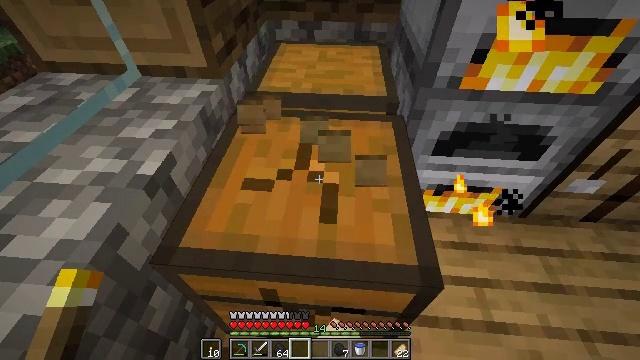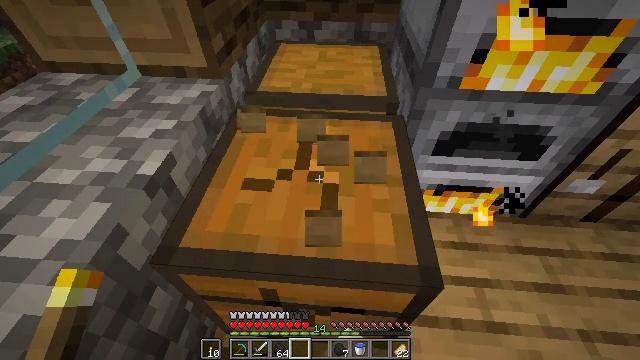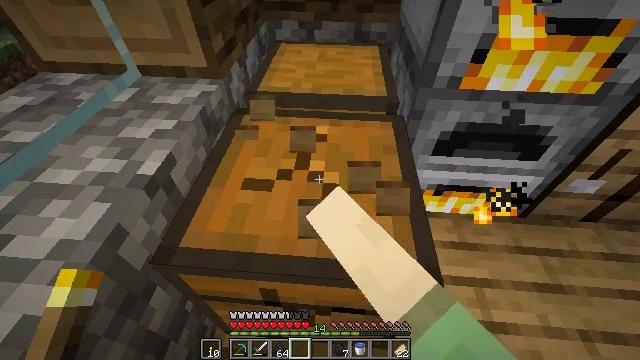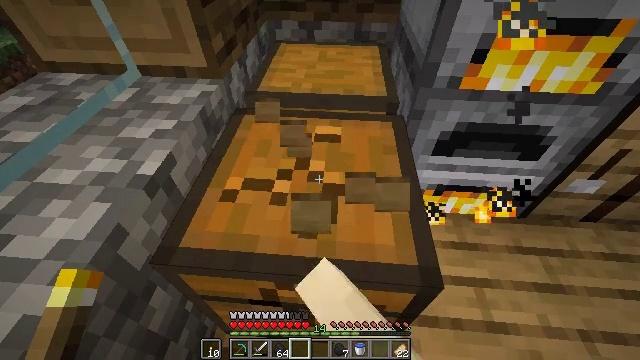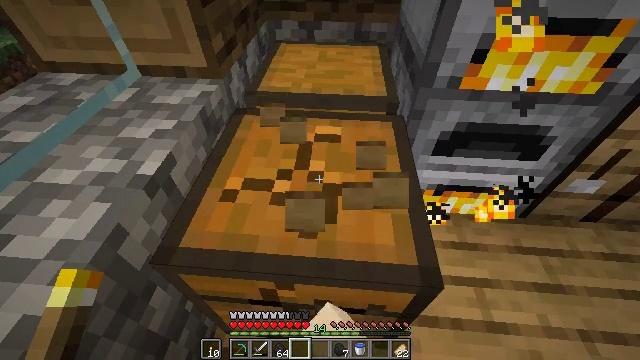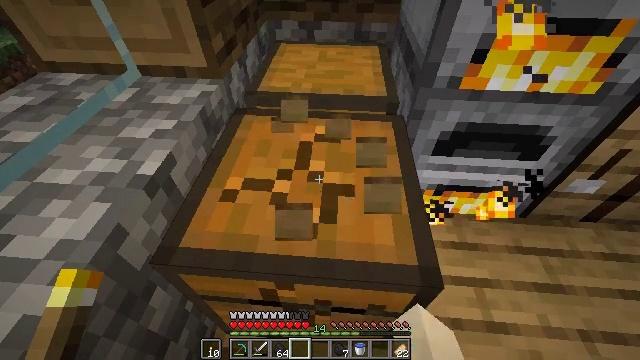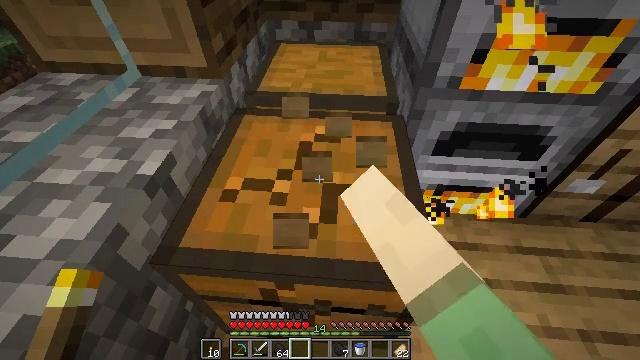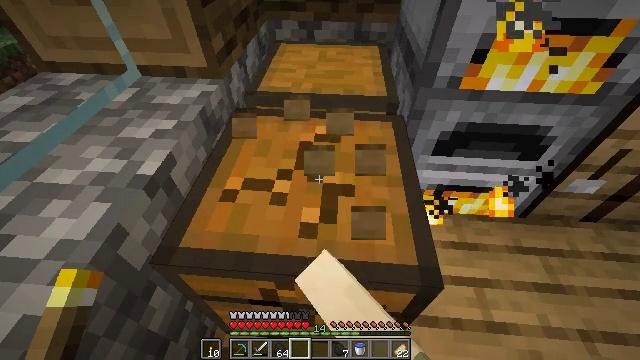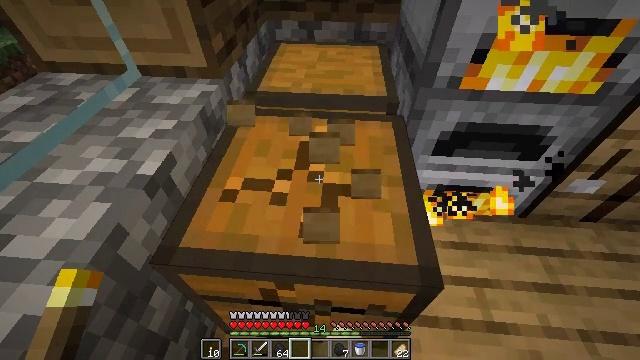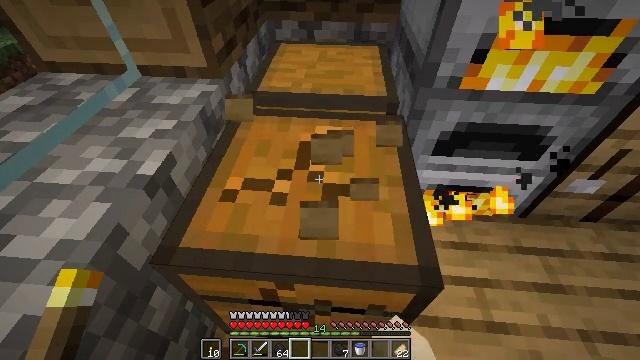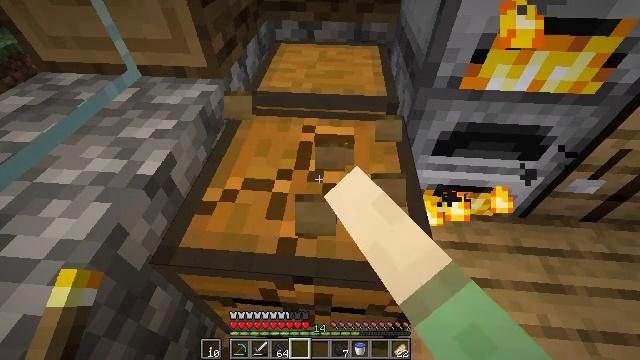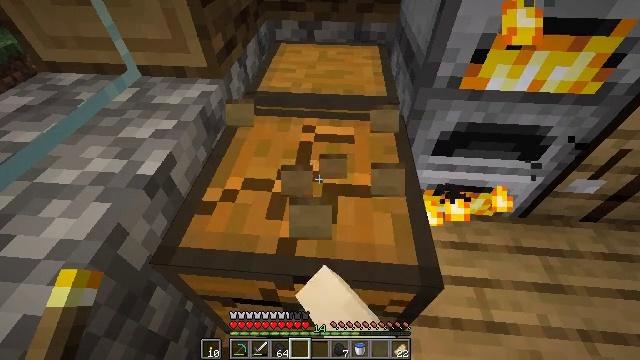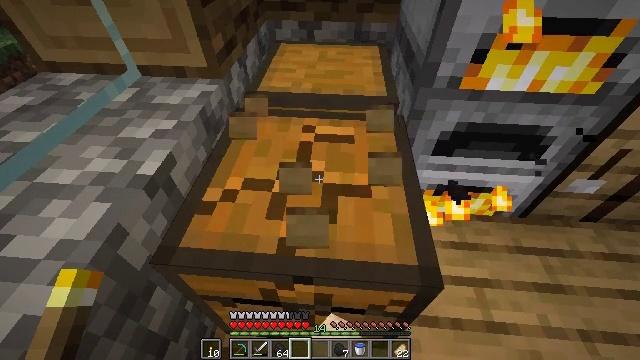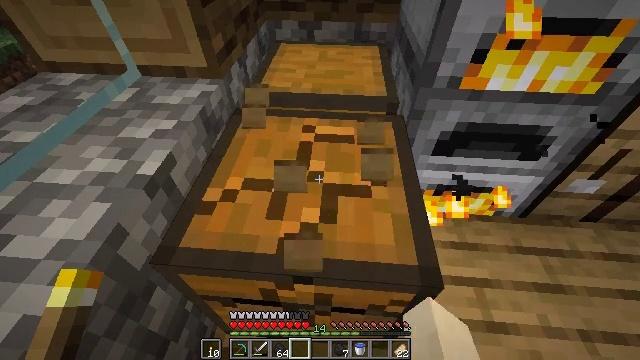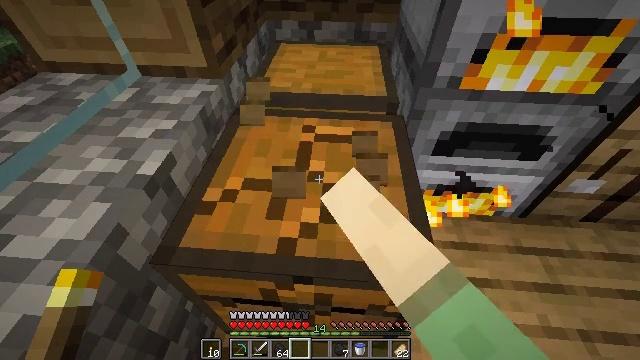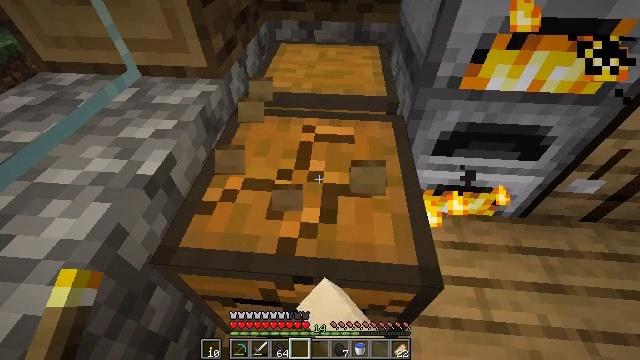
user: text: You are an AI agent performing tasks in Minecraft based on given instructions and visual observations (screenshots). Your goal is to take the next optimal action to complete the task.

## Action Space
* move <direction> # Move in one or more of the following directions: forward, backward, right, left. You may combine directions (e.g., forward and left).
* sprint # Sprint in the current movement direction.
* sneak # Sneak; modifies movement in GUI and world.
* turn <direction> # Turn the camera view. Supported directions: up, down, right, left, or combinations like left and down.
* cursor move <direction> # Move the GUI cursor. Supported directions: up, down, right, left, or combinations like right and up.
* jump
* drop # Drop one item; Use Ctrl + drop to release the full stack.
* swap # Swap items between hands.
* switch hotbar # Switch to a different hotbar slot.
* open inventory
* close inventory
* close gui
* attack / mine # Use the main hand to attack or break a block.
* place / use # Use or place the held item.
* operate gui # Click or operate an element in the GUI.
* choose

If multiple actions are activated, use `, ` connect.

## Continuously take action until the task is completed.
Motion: motion action
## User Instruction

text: Mine the chest to collect it.
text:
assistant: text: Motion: attack / mine
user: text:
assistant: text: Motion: attack / mine
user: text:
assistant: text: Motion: attack / mine
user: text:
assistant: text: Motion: attack / mine
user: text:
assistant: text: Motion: attack / mine
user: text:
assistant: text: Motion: attack / mine
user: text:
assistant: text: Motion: attack / mine
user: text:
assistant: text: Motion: attack / mine
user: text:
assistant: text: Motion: attack / mine
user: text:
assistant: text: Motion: attack / mine
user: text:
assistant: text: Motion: attack / mine
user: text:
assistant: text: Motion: attack / mine
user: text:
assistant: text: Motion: attack / mine
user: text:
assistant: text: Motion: attack / mine
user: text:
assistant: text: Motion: attack / mine
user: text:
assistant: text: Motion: attack / mine
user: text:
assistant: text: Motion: attack / mine
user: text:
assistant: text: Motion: attack / mine
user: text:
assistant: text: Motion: attack / mine
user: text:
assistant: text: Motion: attack / mine
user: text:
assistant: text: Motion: attack / mine
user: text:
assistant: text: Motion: attack / mine
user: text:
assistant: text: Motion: attack / mine
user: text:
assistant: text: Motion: attack / mine
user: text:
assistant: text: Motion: attack / mine
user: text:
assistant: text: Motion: attack / mine
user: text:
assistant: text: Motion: attack / mine
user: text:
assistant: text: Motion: attack / mine
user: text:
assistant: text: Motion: attack / mine
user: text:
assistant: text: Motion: attack / mine